Question: I have a stage and a container on a single Canvas.
Inside the the stage I add a 'Container' which contains two rectangle shapes. I bind a function to the 'stagemousedown' event of the stage which returns the shape under the coordinates where the event took place through 'getObjectUnderPoint' function.
HTML:
'''
<body onload="init();">
<canvas id="canvas" width="300" height="200">
</canvas>
<button onclick="zoom()">zoom it</button>
</body>
'''
Function which initialize the stage, container and the two rectangles:
'''
function init() {
stage = new createjs.Stage("canvas");
container = new createjs.Container();
var rect1 = new createjs.Shape();
rect1.graphics.beginFill("#ff0000").drawRect(10, 10, 100, 100);
container.addChild(rect1);
var rect2 = new createjs.Shape();
rect2.graphics.beginFill("#00ff00").drawRect(120, 10, 100, 100);
container.addChild(rect2);
stage.on('stagemousedown', onClick);
stage.addChild( container );
stage.update();
}
'''
The function that returns the item under the 'stagemousedown' event:
'''
function onClick(e) {
alert(stage.getObjectUnderPoint(e.stageX, e.stageY));
}
'''
This works smoothly until I put 'zoom: 2' CSS to body through the 'zoom function'. Once I click on the edge of the rectangle, I am not getting the object.
'''
function zoom(){
document.body.style.zoom = 2;
container.scaleX = container.scaleY = 2;
}
'''
I <URL>, that EaselJS doesn't work with zoomed canvases. So I put this:
'''
container.scaleX = container.scaleY = 2;
'''
Which works partially, because there are part of the area which is still not clickable:

Everything outside the black rectangle area is not triggering the 'stagemousedown' event.
How can I be able to make this work?
: I need to use the <URL>
<URL>
: Thanks, but the zoom is something I need, because the purpose of the whole thing is to have the whole application zoomed for responsive purposes (without zooming every single html element).
So, I zoom the body, and everything is zoomed like this:
<URL>
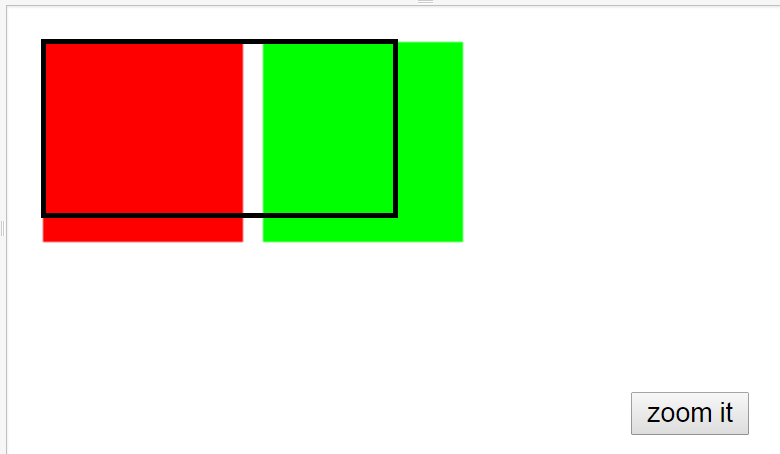
Answer: In your fiddle, you aren't updating the stage after you change the scaleX and scaleY of the container so the canvas is never redrawn with the new scale. You ARE, however, still changing the css zoom. You need only change the scale of the container and update the stage.
<URL>.
'''
function zoom(){
//document.body.style.zoom = 2;
container.scaleX = container.scaleY = 2;
stage.update();
}
'''